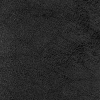
Atmospheric dust classification: not_dusty